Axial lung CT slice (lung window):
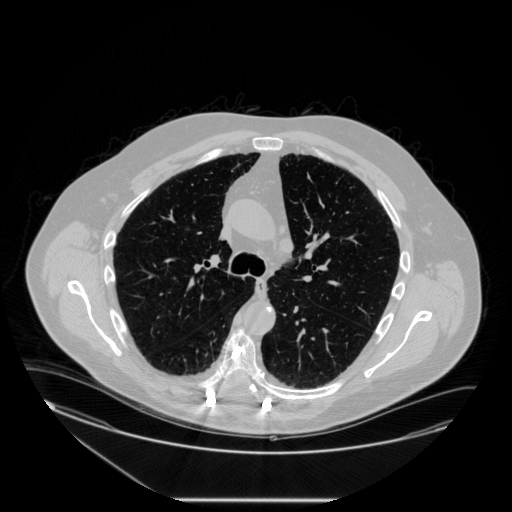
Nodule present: no